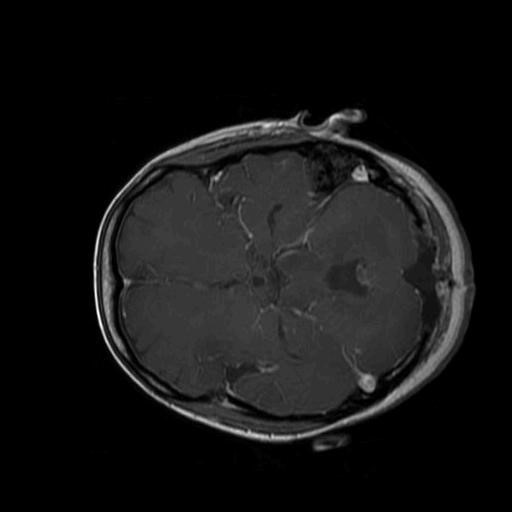
Label: brain_glioma